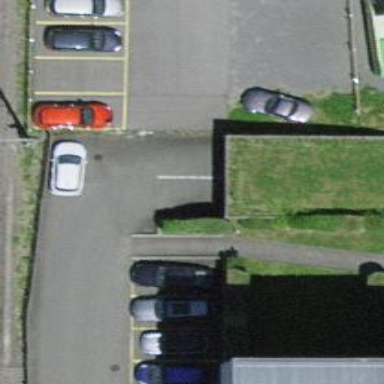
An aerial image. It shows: Parking area.